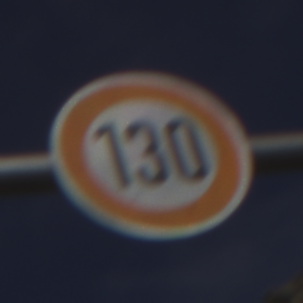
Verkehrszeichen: Geschwindigkeit130
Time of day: MorningAfternoon
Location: Outdoor (RoadRail)
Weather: PartlyCloudy
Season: NotSpecified
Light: Natural